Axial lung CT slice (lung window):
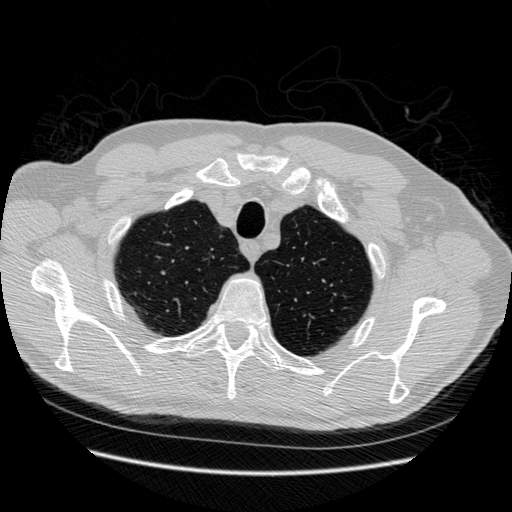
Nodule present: no